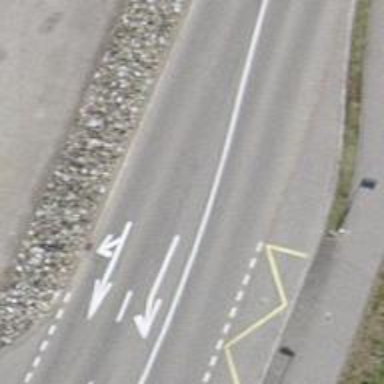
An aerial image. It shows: Tertiary road.